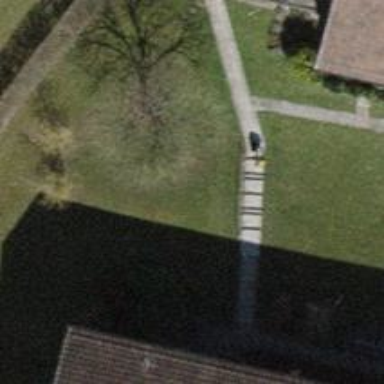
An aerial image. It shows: Set of steps made of paving stones.